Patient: sex M, age 60
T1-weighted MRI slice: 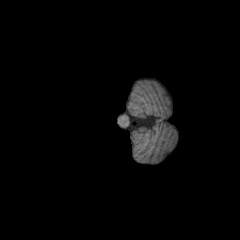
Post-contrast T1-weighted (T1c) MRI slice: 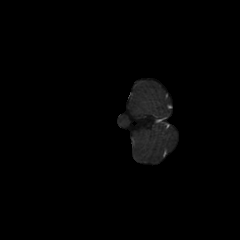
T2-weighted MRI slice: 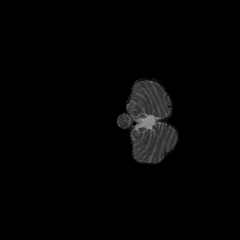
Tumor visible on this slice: no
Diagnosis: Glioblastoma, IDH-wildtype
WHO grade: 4